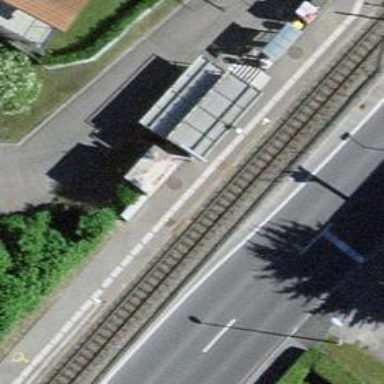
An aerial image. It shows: Narrow-gauge railway track with one electrified contact line.